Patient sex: M
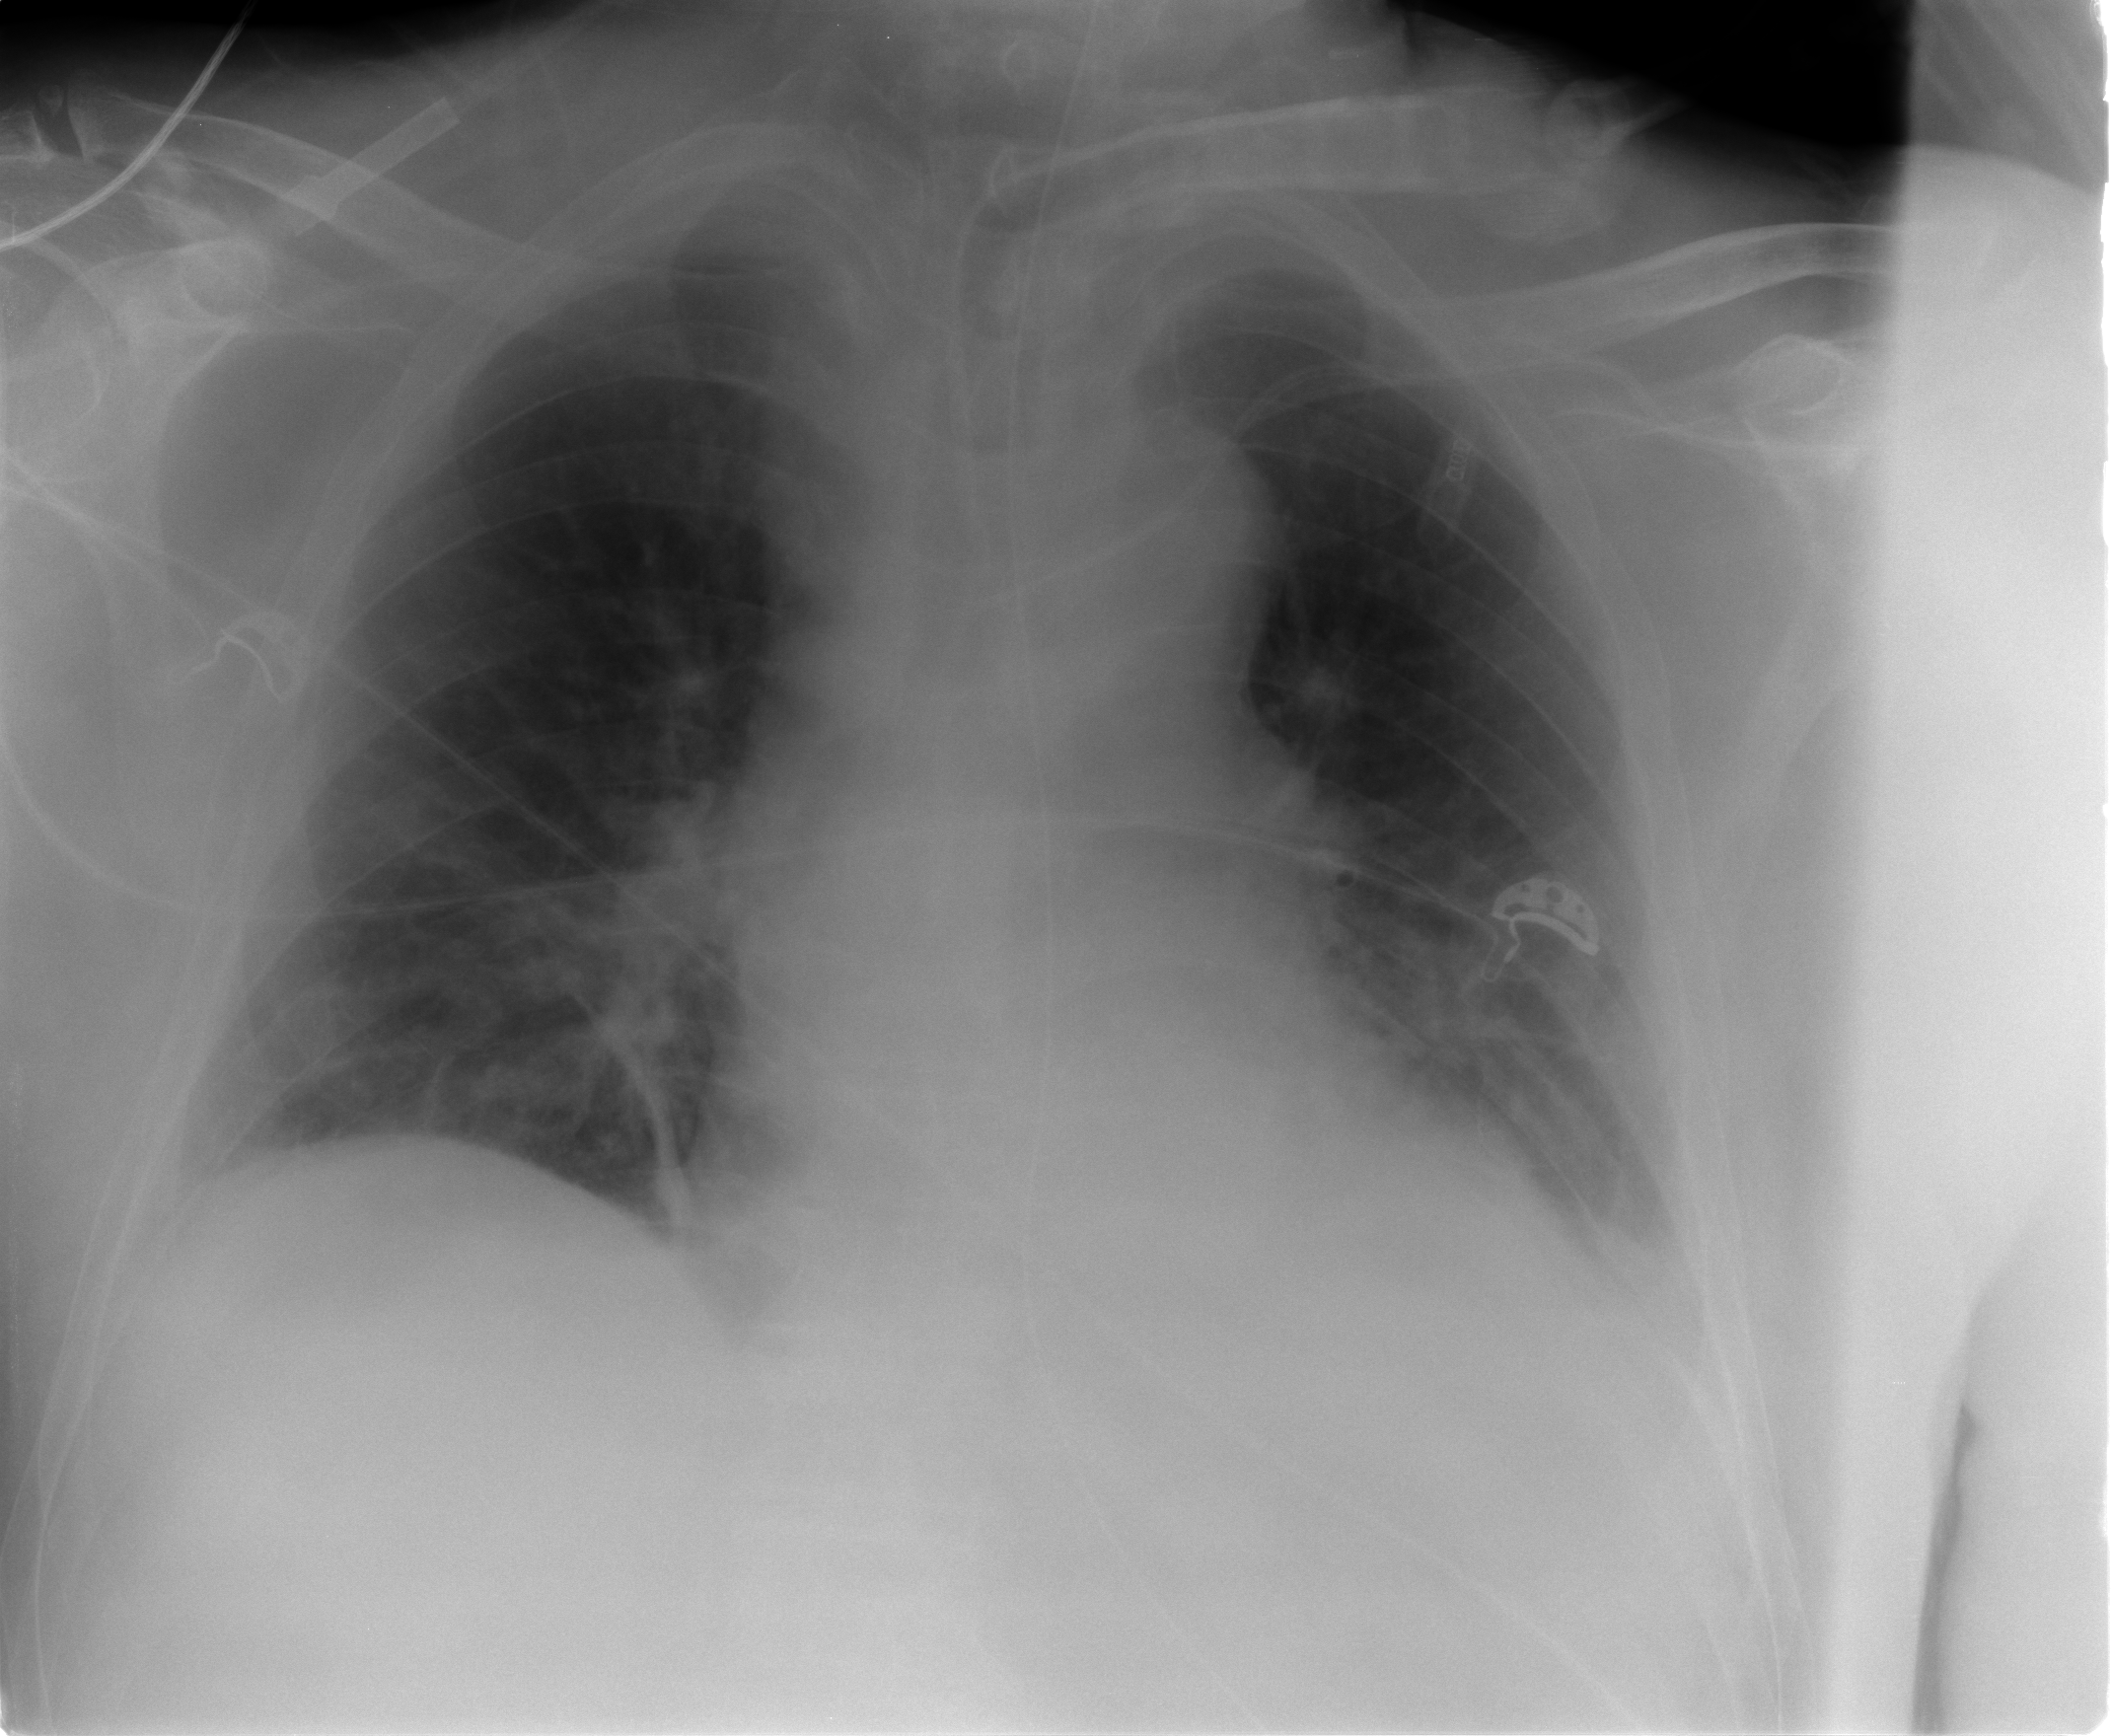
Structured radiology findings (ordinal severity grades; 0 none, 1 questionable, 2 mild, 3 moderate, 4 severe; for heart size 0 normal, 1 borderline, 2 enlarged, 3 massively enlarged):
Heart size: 0
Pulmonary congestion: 0
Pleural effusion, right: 0
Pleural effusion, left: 2
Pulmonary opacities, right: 0
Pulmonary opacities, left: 0
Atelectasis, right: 2
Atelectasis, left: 2